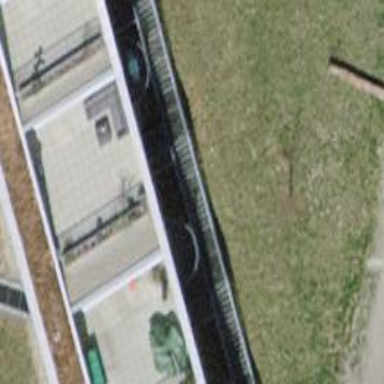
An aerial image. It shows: Terrace building.